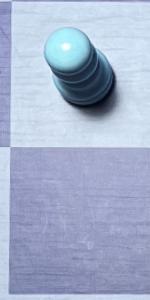
Label: Empty